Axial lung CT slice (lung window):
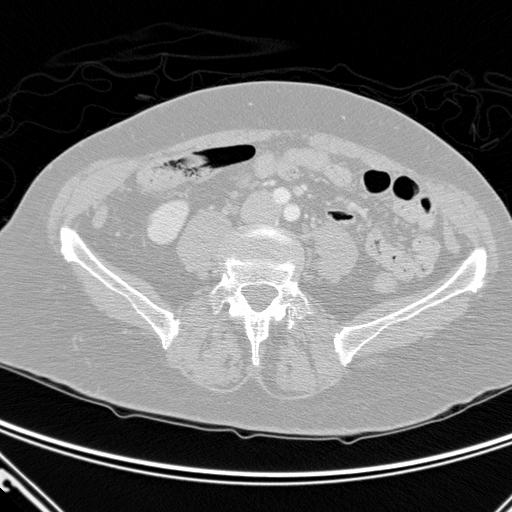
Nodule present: no